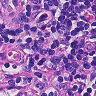
Metastatic tissue present: no